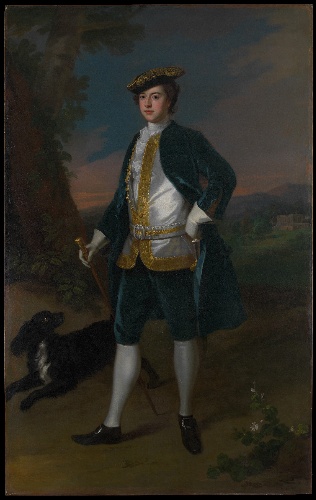
Title: Sir James Dashwood (1715–1779)
Artist: Enoch Seeman the Younger
Artist bio: German, Danzig ca. 1690–1744 London
Date: 1737
Object type: Painting
Classification: Paintings
Medium: Oil on canvas
Dimensions: 96 x 60 1/4 in. (243.8 x 153 cm)
Department: European Paintings
Credit line: Victor Wilbour Memorial Fund, 1956
Accession year: 1956
Repository: Metropolitan Museum of Art, New York, NY
Tags: Men|Portraits